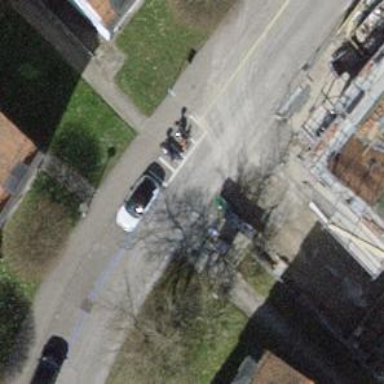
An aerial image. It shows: Motorcycle parking facility.